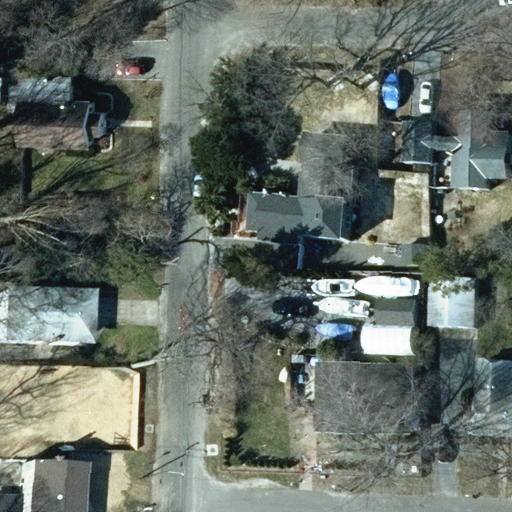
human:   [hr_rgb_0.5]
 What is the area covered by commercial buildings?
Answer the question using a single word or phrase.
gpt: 0m2

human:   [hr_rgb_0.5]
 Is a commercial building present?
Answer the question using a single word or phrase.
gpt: no

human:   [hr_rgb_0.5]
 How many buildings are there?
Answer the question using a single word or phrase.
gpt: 11

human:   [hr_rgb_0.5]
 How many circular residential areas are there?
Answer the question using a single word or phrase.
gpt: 0

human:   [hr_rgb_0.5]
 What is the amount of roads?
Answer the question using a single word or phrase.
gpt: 2

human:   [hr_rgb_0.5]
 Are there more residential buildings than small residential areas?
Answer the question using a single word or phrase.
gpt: yes

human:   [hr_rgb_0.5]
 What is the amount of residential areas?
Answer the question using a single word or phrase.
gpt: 1

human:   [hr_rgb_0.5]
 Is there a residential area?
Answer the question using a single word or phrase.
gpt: yes

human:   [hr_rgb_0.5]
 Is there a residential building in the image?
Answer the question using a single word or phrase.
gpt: yes

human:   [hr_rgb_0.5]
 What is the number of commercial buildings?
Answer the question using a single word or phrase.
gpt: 0

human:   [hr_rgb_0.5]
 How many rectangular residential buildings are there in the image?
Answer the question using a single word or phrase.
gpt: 3

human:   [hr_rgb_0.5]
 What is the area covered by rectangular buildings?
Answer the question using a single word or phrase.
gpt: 529m2

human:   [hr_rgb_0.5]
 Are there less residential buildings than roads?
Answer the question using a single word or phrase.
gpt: no

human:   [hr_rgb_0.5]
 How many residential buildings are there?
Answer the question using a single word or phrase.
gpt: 8

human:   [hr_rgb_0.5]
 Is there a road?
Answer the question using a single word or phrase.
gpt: yes

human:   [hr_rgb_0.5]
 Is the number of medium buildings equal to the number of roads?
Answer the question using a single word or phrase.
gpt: no

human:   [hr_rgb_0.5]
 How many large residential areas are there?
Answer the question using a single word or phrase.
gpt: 1

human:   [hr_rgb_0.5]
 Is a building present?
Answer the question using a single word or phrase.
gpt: yes

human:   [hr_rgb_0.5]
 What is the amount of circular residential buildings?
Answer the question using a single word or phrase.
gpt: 0

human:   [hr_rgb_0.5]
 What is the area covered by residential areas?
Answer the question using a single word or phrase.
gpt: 10637m2

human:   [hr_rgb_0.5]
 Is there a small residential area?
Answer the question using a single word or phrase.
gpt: no

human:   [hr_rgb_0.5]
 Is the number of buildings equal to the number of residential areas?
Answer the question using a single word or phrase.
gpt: no

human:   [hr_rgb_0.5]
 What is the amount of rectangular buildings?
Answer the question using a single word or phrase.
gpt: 6

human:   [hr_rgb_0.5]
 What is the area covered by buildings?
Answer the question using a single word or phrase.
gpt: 1604m2

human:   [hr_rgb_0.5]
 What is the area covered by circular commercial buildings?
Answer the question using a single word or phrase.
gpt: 0m2

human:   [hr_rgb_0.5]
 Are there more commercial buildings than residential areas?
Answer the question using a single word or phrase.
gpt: no

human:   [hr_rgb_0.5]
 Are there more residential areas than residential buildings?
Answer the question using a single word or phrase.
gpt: no

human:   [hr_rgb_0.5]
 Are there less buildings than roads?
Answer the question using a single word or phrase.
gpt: no

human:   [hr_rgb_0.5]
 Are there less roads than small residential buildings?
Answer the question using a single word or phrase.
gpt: no

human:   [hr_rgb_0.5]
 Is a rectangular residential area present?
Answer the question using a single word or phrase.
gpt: yes

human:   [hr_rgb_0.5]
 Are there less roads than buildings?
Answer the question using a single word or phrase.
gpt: yes

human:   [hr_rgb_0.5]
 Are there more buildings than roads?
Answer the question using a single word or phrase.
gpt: yes

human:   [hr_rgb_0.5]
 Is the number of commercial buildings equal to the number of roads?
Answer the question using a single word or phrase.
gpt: no

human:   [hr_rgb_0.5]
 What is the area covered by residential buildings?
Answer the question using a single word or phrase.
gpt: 1476m2

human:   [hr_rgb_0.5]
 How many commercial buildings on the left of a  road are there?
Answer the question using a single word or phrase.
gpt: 0

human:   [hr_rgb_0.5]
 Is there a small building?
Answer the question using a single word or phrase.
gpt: yes

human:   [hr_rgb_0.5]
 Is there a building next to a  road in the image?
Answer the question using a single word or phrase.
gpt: yes

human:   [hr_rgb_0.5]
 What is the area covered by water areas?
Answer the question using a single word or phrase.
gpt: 0m2

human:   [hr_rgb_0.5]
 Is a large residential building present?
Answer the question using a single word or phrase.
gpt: no

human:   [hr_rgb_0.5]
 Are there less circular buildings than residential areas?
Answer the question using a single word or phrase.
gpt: yes

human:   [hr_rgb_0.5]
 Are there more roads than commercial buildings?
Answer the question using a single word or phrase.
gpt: yes

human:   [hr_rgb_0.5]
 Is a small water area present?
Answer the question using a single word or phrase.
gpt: no

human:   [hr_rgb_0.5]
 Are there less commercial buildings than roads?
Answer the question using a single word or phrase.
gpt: yes

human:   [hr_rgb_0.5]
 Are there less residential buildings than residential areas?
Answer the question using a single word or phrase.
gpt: no

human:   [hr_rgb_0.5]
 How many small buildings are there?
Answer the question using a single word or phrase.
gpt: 4

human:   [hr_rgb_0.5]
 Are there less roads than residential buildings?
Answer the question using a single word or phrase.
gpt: yes

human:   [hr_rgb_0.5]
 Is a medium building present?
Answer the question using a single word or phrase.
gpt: yes

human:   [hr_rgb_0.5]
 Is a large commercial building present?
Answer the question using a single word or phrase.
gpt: no

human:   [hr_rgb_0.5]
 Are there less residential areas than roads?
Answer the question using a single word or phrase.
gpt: yes

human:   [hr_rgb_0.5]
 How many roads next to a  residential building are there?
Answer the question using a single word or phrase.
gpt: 2

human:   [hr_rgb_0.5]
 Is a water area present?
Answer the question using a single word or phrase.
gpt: no

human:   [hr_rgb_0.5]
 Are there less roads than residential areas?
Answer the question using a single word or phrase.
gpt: no

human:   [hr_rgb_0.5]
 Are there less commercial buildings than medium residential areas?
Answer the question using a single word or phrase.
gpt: no

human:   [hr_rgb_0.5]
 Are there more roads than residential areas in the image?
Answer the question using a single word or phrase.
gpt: yes

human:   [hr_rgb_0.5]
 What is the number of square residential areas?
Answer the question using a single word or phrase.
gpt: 0

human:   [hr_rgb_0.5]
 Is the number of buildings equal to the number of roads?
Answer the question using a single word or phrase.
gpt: no

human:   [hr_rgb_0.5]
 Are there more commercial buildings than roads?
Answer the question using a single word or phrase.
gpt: no

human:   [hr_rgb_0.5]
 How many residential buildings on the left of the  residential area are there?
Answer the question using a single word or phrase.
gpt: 0

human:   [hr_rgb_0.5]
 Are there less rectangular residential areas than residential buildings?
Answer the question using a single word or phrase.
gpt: yes

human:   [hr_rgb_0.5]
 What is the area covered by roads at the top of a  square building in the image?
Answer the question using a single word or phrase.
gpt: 0m2

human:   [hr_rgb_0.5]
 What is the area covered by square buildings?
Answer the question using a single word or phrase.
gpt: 0m2

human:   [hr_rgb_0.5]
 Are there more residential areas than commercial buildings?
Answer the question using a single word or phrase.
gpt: yes

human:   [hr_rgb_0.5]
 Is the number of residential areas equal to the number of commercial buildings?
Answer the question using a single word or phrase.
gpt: no

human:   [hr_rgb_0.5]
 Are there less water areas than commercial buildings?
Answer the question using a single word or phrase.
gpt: no